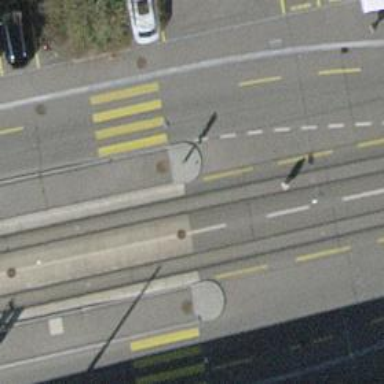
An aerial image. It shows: Tram crossing on the railway.